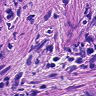
Metastatic tissue present: yes